Field crop: maize
Growth stage: 2
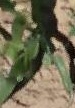
Species: maize